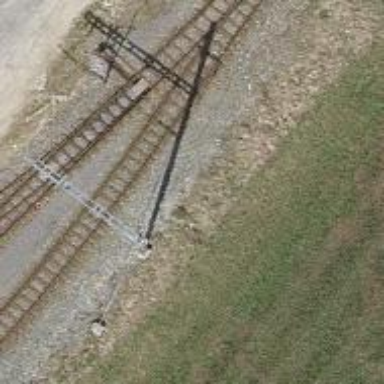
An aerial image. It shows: Narrow-gauge railway with electrified contact line.